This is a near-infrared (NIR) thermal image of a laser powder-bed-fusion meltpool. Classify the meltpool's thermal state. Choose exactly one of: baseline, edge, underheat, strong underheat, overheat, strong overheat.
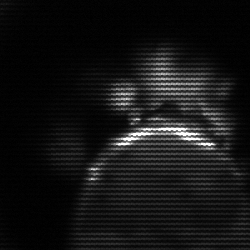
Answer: edge